Question: So I have been working on getting a small (> 1 MB) video to play in my app. I keep getting a 'SIGABRT' error when I step past the break point in my code. Being the newbie, I haven't found any insight into what I am doing wrong.
I am using Xcode 4.2.
Thanks for any help.

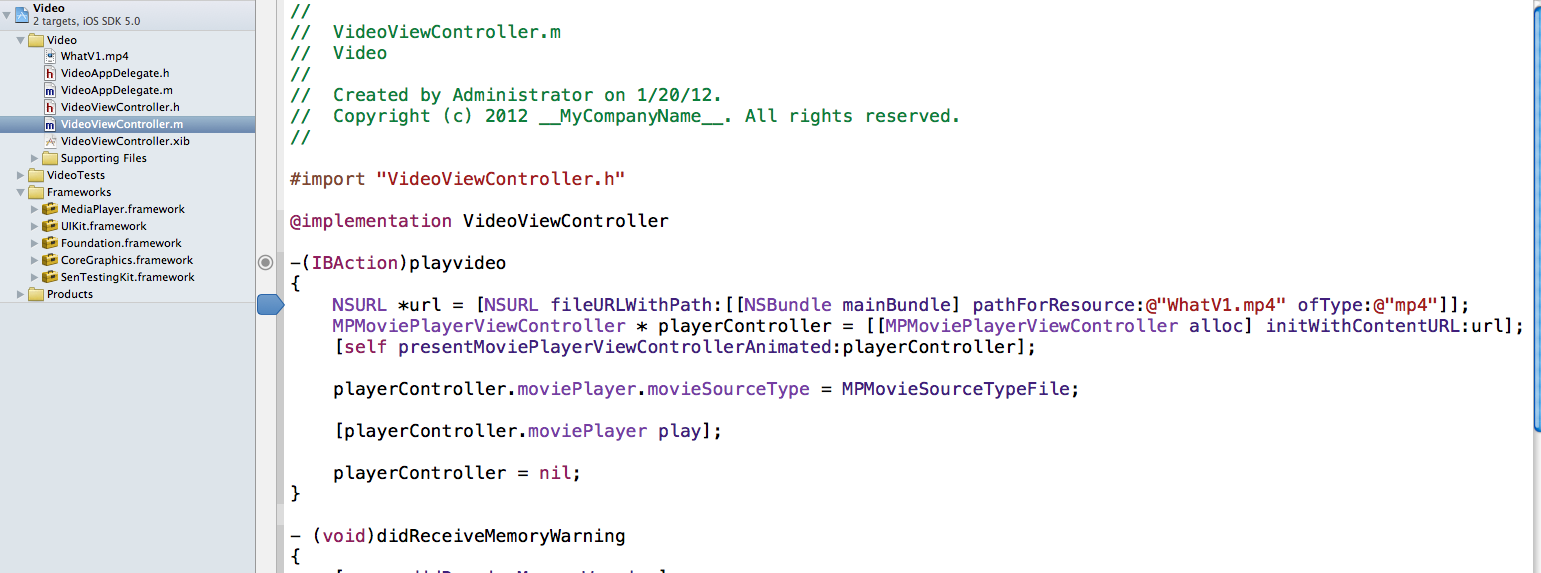
Answer: You're using the following code to get a URL for your movie:
'''
NSURL *url = [NSURL fileURLWithPath:[[NSBundle mainBundle] pathForResource:@"WhatV1.mp4" ofType:@"mp4"]];
'''
You're specifying the 'mp4' portion twice. Try changing that to '[[NSBundle mainBundle] pathForResource:@"WhatV1" ofType:@"mp4"];'.
Additionally, are you running this on a device or on the simulator? Video frameworks crashing on the simulator are par for the course. Try testing on an iOS device.